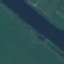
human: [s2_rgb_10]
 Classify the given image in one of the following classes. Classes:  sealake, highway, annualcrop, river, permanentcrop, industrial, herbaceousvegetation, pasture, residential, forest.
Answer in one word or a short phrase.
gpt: River